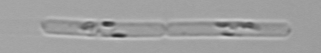
Label: Dactyliosolen_fragilissimus